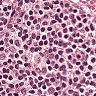
Metastatic tissue present: no